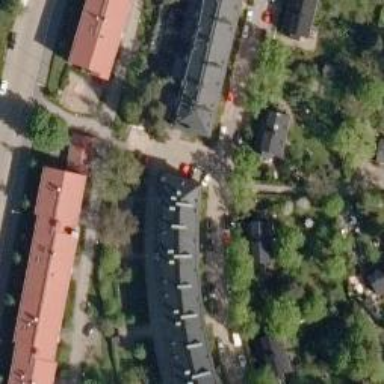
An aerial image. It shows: Asphalt cycleway.